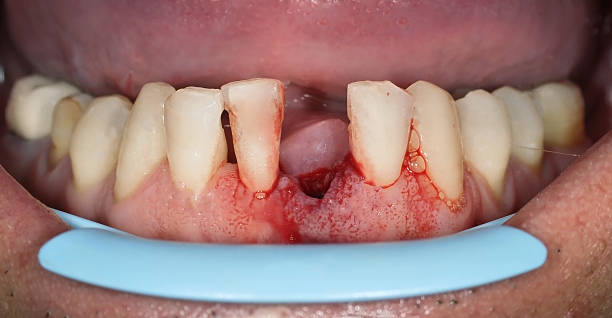
Condition: Gingivitis